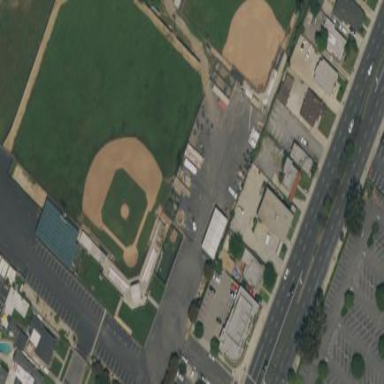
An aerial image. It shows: Baseball pitch for leisure and sports activities.